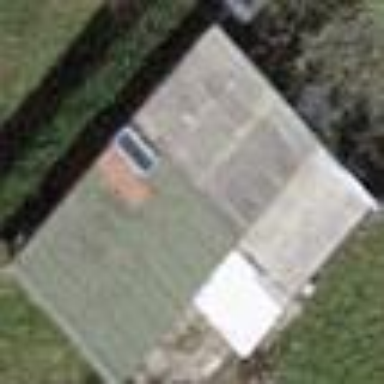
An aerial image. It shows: Allotment house.